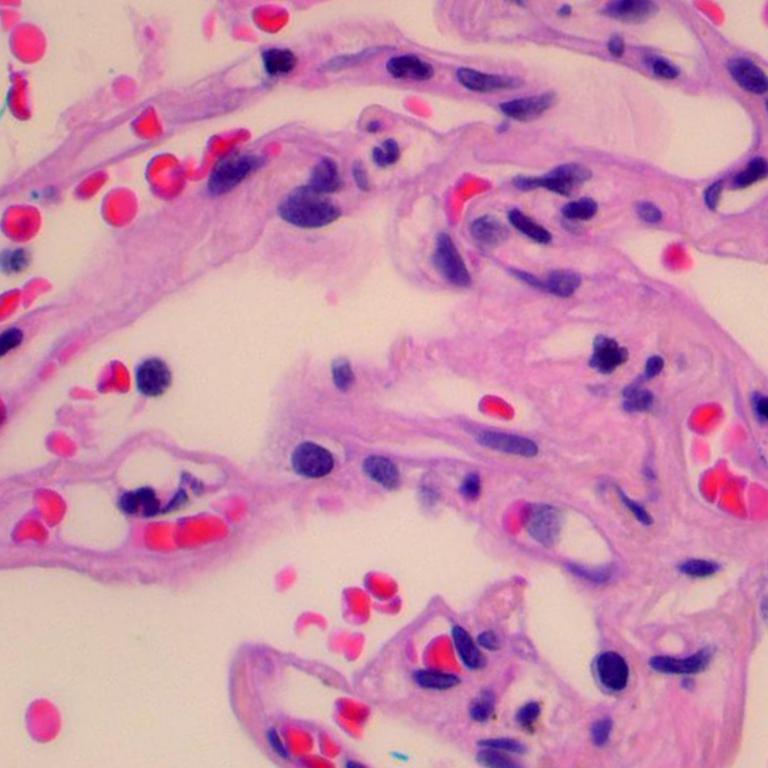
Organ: lung
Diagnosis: benign